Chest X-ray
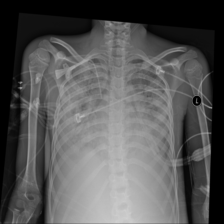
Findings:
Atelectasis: negative
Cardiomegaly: negative
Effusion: negative
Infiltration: positive
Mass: negative
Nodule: positive
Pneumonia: negative
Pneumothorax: negative
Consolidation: negative
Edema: positive
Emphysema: negative
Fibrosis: negative
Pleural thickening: negative
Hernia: negative